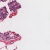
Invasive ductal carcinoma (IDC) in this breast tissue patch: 0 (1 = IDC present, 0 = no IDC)